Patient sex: M
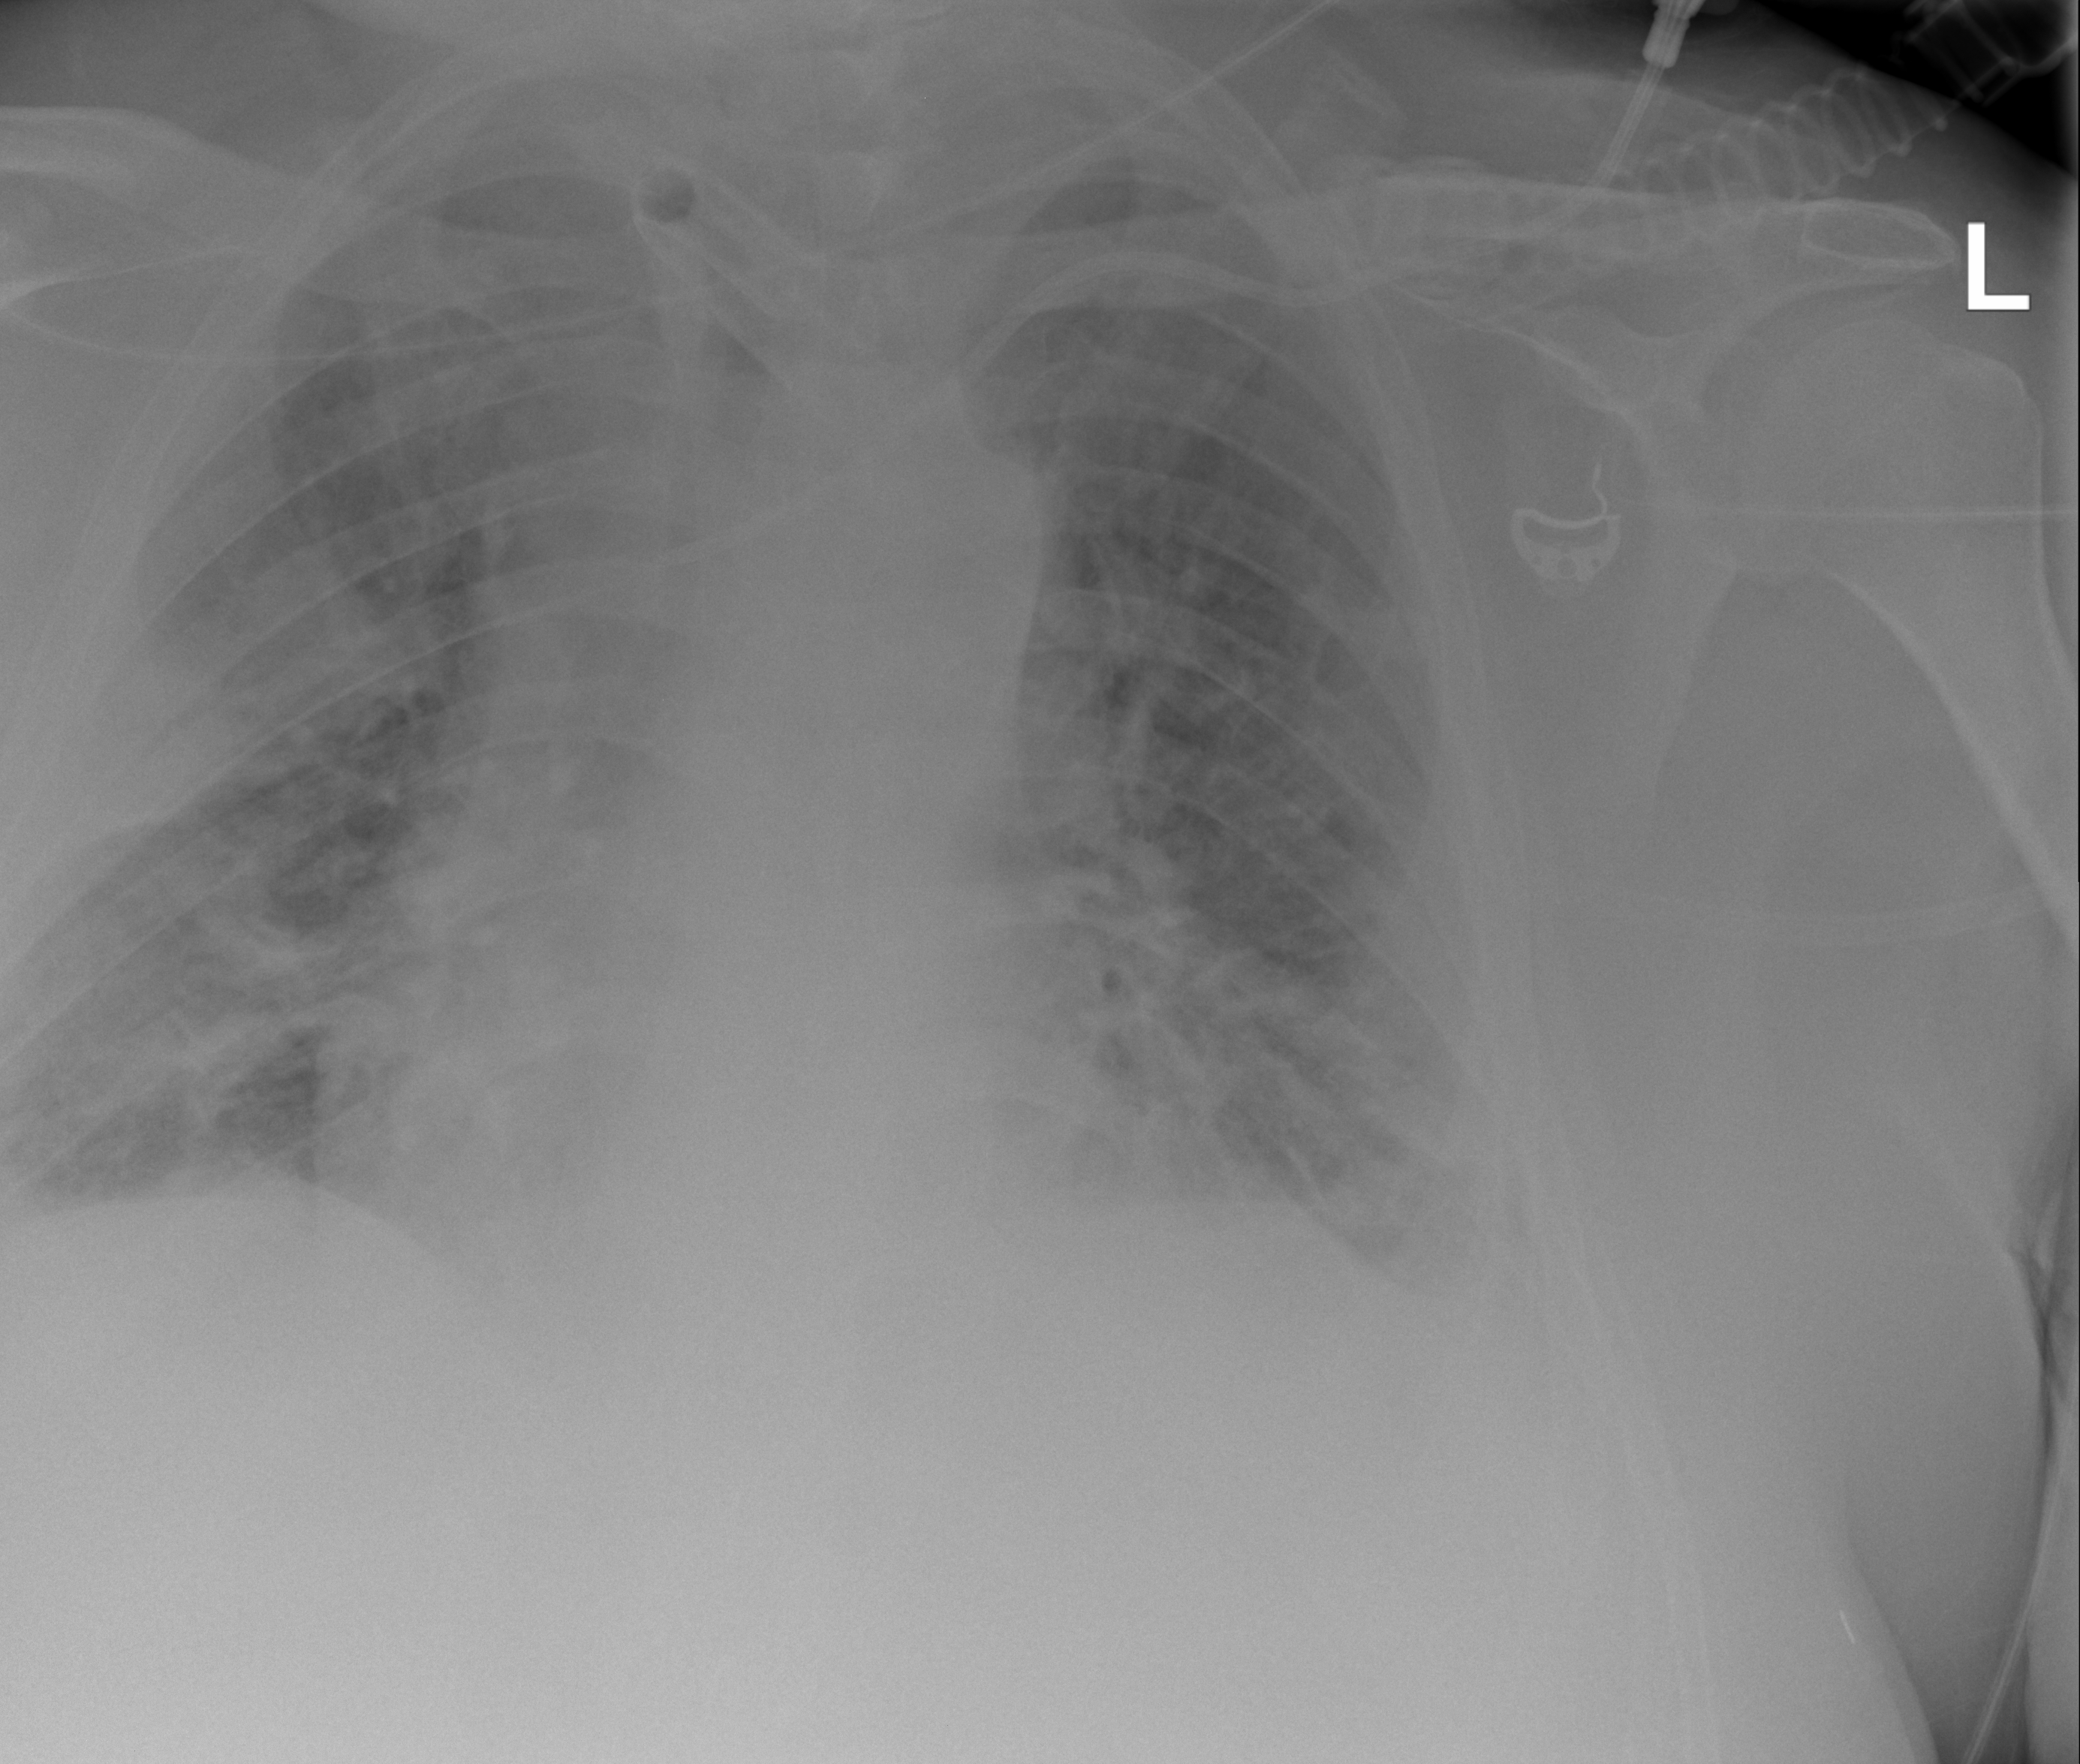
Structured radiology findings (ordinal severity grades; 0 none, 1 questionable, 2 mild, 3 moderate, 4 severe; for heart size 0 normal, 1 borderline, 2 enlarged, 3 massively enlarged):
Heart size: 2
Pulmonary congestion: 2
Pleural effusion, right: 2
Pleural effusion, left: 2
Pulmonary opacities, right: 2
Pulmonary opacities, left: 2
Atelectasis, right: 3
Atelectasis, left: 3